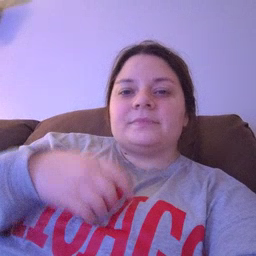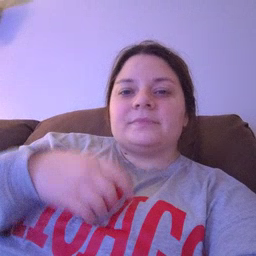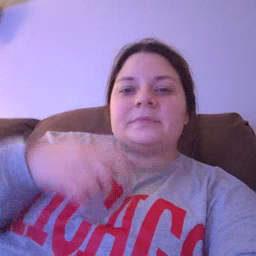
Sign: say